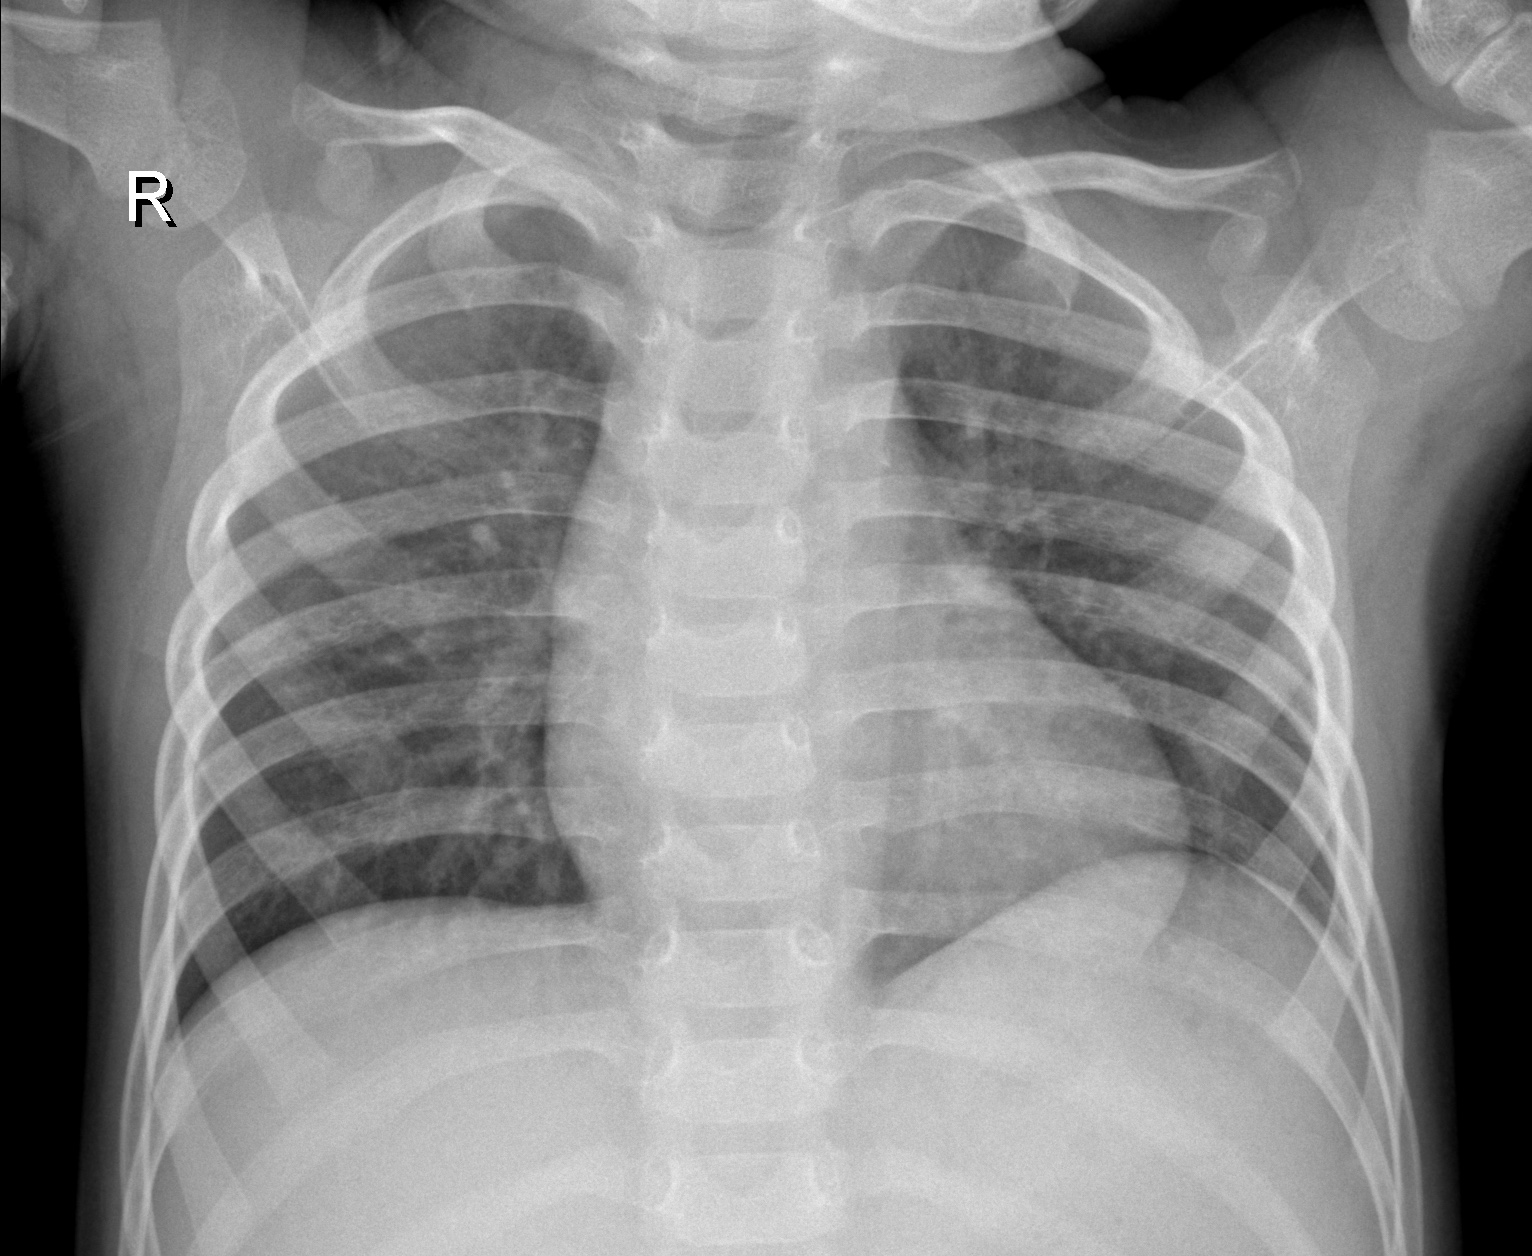
Diagnosis: NORMAL